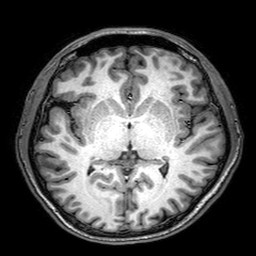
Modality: T1w
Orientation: coronal
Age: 22
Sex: male
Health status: healthy
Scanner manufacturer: philips
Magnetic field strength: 3 T